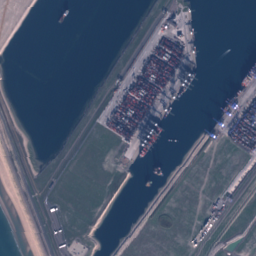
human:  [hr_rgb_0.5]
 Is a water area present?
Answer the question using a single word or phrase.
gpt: yes

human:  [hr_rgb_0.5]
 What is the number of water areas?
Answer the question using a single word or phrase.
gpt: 3

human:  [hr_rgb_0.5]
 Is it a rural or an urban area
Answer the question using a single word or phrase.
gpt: rural

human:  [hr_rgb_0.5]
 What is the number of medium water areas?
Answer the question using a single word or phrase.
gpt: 0

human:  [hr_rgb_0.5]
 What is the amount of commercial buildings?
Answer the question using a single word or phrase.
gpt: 2

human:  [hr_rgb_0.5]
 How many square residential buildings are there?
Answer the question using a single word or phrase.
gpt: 0

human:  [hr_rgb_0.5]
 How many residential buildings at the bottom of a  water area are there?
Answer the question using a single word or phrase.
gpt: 19

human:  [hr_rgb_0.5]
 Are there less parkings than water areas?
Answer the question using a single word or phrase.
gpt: no

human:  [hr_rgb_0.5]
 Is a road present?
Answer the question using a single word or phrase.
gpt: yes

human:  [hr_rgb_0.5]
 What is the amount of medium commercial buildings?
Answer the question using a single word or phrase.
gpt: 0

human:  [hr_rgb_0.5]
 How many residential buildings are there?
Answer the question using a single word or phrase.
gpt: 19

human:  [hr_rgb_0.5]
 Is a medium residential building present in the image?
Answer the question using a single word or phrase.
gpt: no

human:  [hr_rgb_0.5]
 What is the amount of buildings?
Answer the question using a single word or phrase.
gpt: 30

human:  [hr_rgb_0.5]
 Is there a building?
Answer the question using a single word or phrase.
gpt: yes

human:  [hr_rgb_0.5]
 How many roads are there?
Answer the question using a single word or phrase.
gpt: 114

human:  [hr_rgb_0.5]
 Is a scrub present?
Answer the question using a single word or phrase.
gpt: yes

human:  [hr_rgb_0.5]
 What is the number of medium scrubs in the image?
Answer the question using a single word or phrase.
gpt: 1

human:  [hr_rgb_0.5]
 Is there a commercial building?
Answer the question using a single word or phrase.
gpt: yes

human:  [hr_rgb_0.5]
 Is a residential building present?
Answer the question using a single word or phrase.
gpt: yes

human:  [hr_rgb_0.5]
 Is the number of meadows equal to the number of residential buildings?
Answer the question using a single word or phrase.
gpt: no

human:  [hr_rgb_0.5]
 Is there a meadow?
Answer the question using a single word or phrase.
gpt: yes

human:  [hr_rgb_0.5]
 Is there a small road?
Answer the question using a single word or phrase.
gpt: yes

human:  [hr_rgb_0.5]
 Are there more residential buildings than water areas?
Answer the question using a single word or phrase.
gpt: yes

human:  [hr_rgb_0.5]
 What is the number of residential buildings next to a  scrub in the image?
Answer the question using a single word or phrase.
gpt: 10

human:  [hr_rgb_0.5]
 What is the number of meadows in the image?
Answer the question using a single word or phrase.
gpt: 11

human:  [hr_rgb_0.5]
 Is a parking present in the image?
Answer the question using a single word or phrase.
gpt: yes

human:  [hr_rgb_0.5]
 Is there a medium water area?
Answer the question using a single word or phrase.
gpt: no

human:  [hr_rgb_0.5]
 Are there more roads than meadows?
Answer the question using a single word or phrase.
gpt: yes

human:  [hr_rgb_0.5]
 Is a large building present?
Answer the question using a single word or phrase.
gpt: yes

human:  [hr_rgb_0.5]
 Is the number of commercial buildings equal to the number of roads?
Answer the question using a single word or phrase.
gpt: no

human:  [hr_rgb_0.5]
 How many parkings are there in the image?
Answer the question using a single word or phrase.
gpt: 3

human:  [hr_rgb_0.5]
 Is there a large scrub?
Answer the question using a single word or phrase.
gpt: yes

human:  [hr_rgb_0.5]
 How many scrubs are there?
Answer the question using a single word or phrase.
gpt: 15

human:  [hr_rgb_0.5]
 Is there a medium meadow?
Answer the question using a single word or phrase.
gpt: no

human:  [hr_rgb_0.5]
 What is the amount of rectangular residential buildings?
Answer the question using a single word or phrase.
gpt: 16

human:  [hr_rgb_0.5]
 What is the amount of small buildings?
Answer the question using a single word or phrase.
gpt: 28

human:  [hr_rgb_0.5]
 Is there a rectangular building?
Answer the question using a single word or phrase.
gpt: yes

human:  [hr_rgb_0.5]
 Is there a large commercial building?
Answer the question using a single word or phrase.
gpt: yes

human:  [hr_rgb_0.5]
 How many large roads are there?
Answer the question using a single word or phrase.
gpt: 0

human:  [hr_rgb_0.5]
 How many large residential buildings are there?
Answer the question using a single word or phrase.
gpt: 0

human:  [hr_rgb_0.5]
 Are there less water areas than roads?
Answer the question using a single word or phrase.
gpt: yes

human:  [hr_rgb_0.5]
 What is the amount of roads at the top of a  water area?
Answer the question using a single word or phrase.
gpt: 29

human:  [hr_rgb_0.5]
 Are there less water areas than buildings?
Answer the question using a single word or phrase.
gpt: yes

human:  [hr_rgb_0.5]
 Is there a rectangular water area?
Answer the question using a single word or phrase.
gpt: no

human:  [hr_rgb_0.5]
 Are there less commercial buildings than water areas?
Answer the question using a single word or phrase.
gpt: yes

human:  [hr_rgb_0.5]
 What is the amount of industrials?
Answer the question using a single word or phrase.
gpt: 2

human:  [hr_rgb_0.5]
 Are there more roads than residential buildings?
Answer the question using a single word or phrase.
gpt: yes

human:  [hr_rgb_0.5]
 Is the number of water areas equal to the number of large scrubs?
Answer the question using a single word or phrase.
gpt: no

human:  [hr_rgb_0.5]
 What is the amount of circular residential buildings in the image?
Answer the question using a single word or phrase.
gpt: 0

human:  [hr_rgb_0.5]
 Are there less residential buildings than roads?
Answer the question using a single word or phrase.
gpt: yes

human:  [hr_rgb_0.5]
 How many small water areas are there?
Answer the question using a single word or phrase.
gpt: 0

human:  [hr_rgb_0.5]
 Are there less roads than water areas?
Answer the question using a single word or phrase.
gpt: no

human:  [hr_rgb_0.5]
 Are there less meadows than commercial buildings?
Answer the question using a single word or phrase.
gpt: no

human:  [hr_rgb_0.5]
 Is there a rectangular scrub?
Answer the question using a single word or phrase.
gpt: yes

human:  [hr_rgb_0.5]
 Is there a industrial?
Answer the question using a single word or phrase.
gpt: yes

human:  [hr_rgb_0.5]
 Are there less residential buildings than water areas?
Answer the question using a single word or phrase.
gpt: no

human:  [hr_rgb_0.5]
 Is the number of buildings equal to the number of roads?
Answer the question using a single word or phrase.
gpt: no

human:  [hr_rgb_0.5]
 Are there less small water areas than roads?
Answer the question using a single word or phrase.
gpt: yes

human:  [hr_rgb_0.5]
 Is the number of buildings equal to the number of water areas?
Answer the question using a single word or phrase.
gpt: no

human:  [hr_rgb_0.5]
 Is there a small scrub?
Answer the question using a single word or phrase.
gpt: yes

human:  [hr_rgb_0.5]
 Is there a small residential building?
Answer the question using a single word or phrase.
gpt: yes

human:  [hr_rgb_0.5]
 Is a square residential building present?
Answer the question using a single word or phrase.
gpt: no

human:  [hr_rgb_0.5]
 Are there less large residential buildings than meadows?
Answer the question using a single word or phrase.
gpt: yes

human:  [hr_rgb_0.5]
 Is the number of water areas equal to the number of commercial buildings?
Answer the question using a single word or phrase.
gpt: no